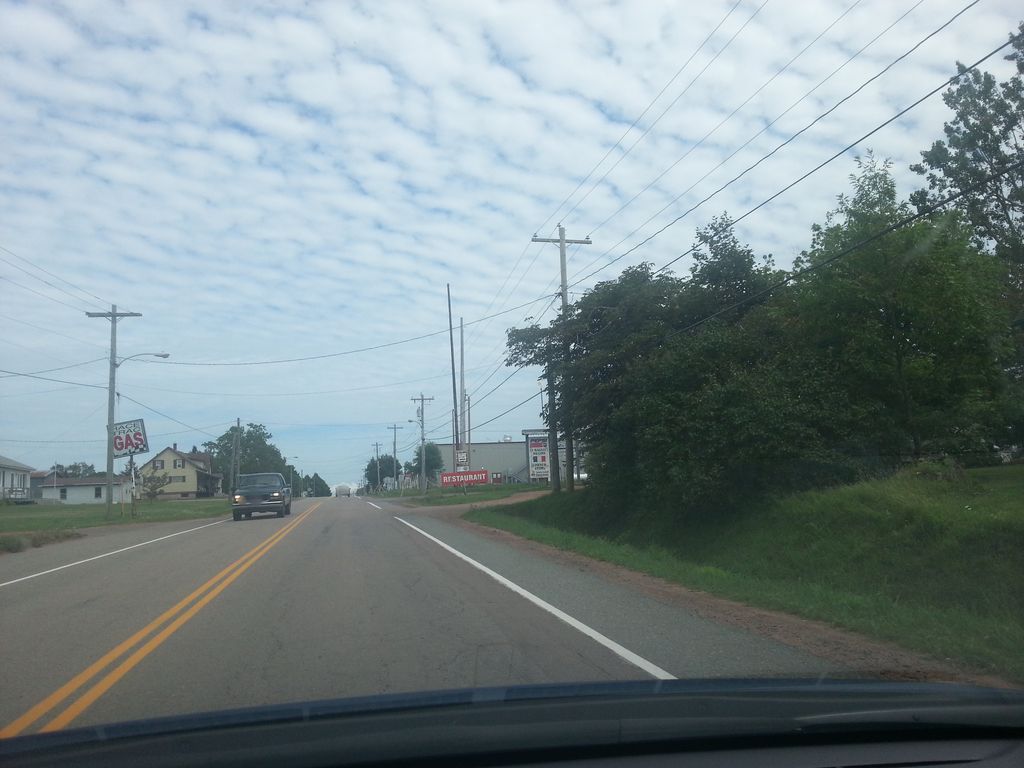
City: charlottetown